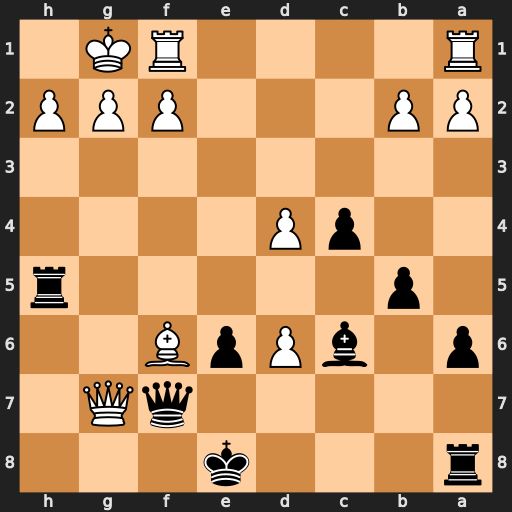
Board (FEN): r3k3/5qQ1/p1bPpB2/1p5r/2pP4/8/PP3PPP/R4RK1
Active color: b
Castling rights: q
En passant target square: -
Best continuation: Qxg7 Bxg7 Rg5 f3 Rxg7